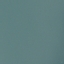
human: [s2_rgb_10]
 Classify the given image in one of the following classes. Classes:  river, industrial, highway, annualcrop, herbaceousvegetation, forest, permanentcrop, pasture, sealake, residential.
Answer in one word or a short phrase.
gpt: SeaLake